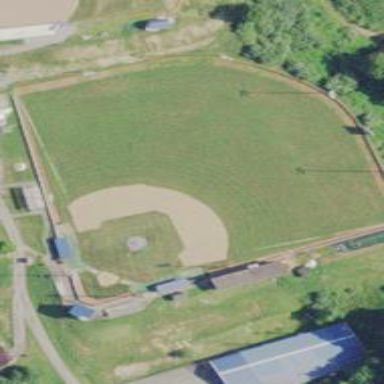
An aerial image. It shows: Baseball pitch for leisure and sports activities.